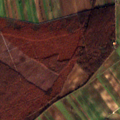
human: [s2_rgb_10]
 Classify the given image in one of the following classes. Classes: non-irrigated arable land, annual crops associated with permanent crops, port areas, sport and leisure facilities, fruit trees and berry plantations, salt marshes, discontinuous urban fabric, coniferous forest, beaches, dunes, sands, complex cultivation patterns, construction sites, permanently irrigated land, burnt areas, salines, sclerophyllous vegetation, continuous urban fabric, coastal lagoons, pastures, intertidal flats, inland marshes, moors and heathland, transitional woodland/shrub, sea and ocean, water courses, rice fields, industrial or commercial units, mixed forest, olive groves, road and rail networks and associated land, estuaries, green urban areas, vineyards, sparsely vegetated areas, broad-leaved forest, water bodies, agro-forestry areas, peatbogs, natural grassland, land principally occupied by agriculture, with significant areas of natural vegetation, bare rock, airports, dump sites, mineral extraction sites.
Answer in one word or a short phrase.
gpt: non-irrigated arable land, vineyards, land principally occupied by agriculture, with significant areas of natural vegetation, broad-leaved forest